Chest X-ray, PA view. Patient: 29 years old, sex M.
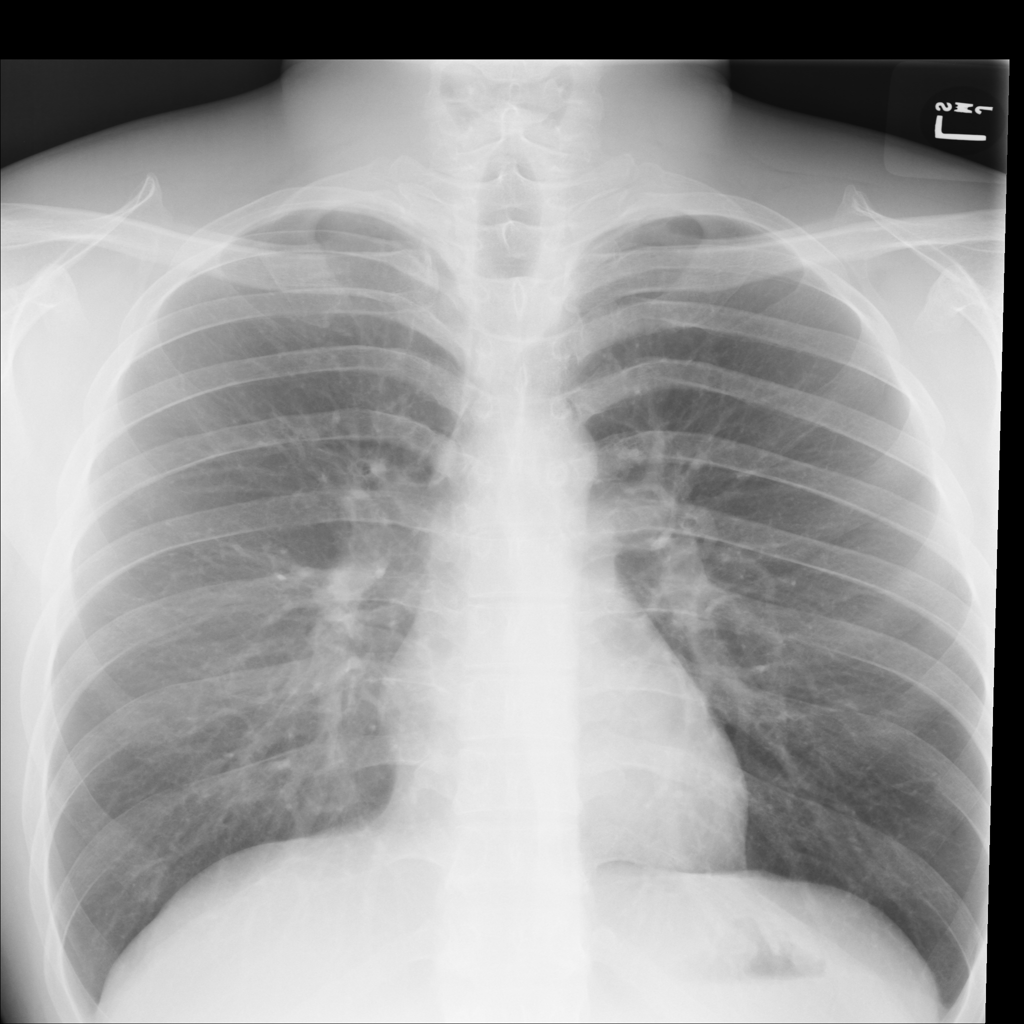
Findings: No Finding